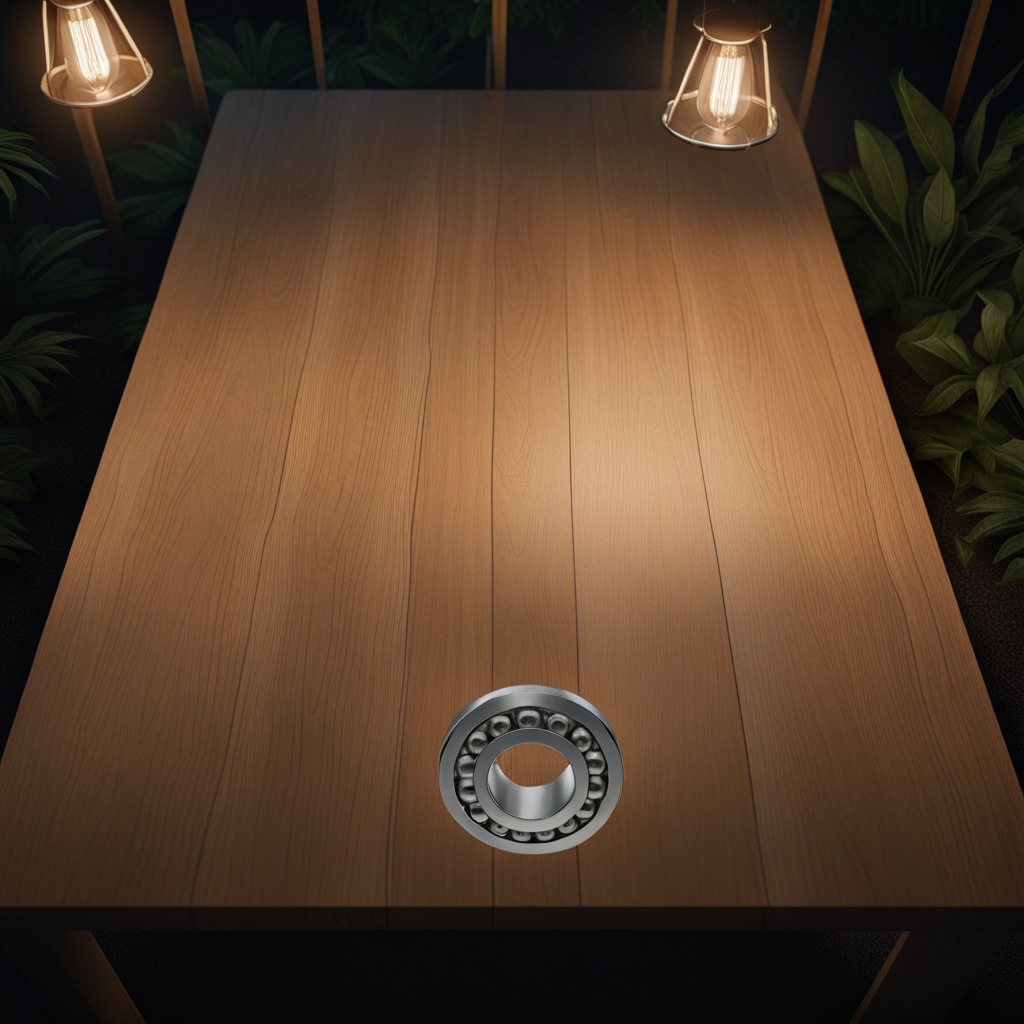
A metal ball bearing is lying on a wooden table inside a jungle field workshop tent at night.